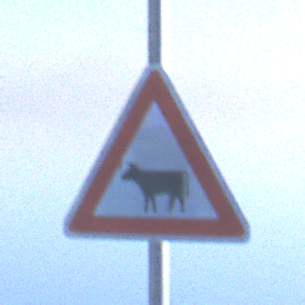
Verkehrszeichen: ViehtriebRechts
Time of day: MorningAfternoon
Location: Outdoor (Nature)
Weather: PartlyCloudy
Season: NotSpecified
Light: Natural